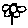
Label: flower